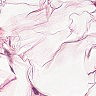
Metastatic tissue present: no